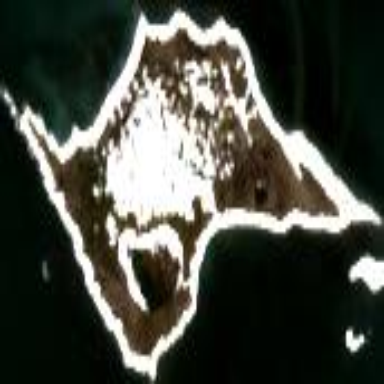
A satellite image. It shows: Island with natural coastline.